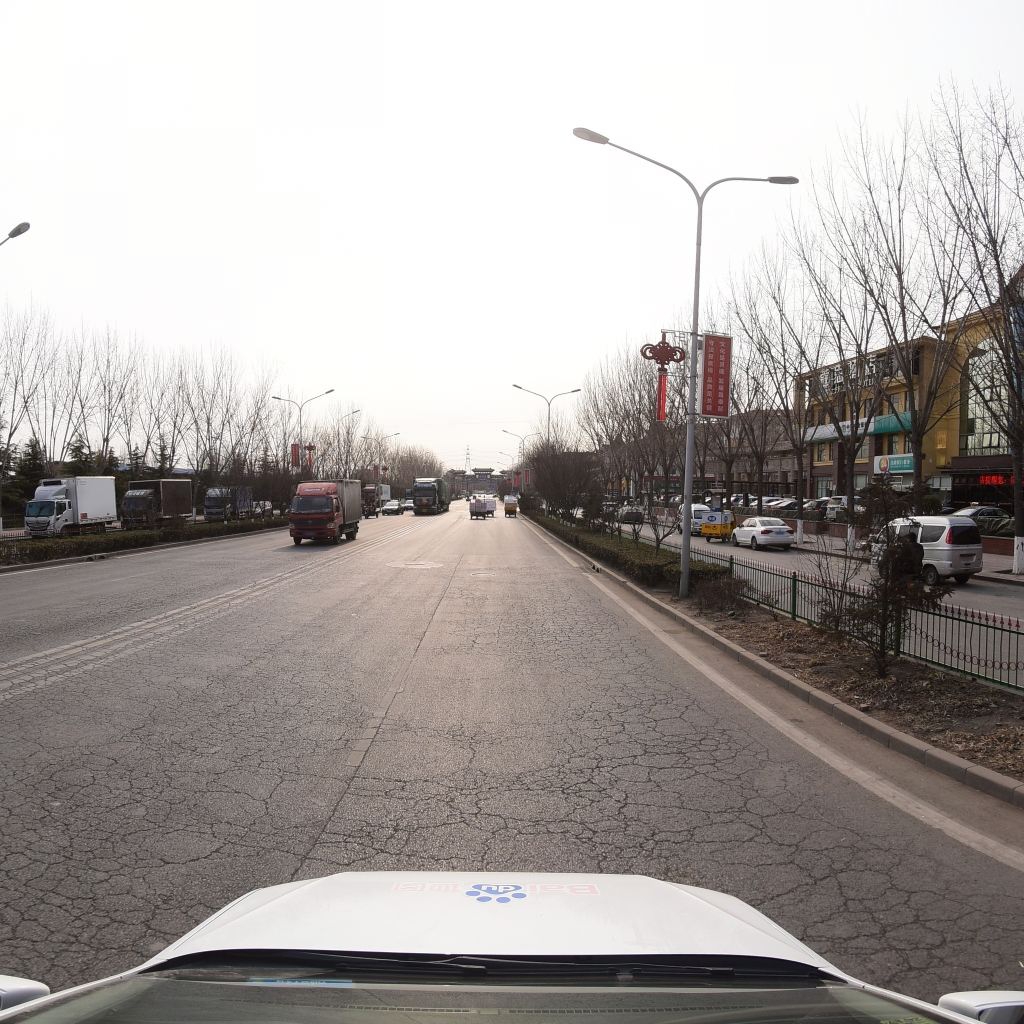
Region: Fengtai
Road damage annotations: manhole cover, alligator crack, manhole cover